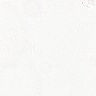
Metastatic tissue present: no